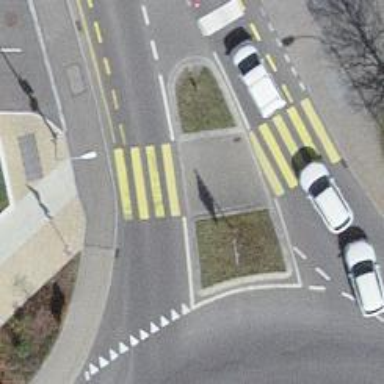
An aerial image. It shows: Uncontrolled zebra crossing with marked island on the road.